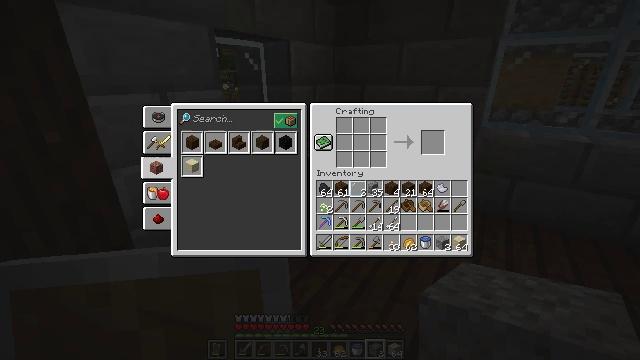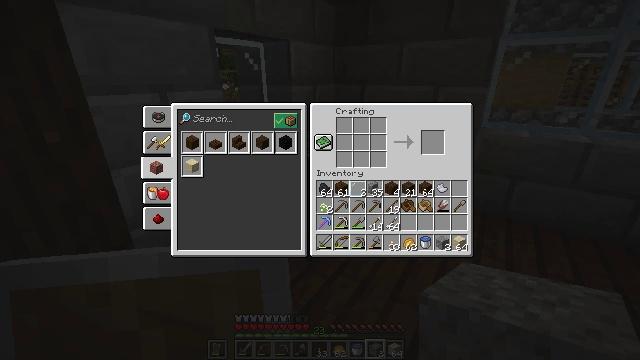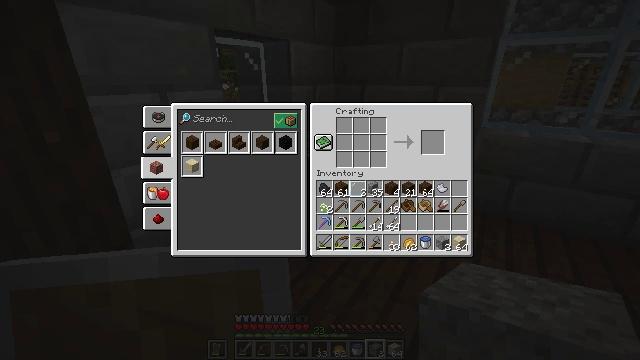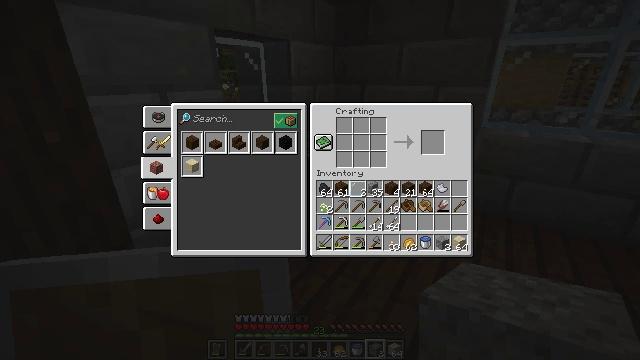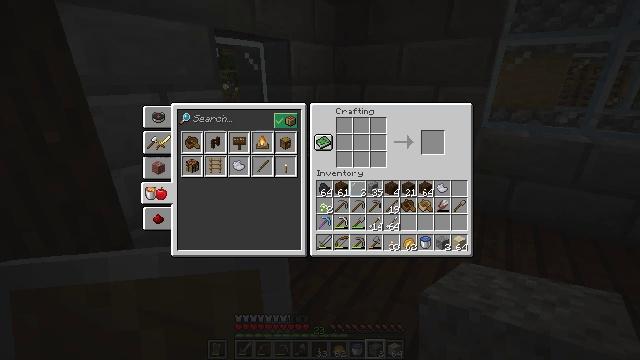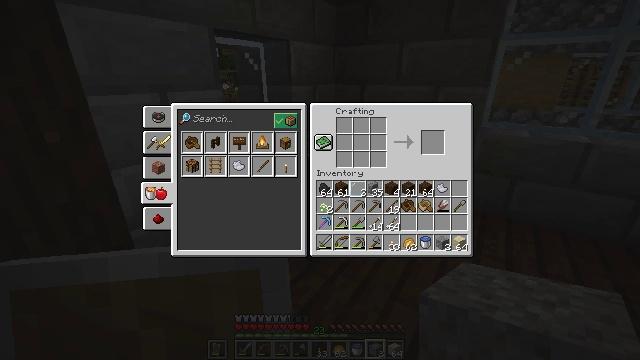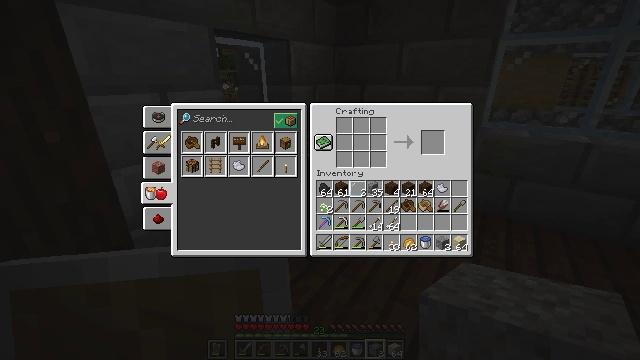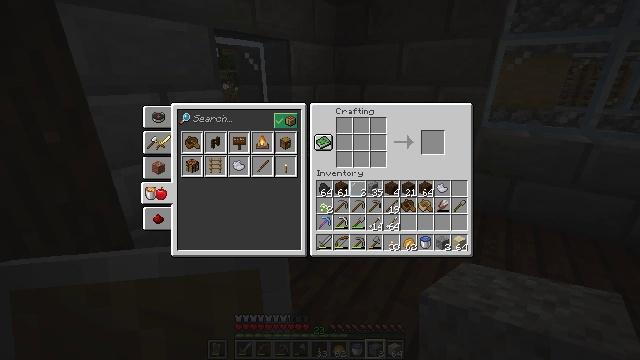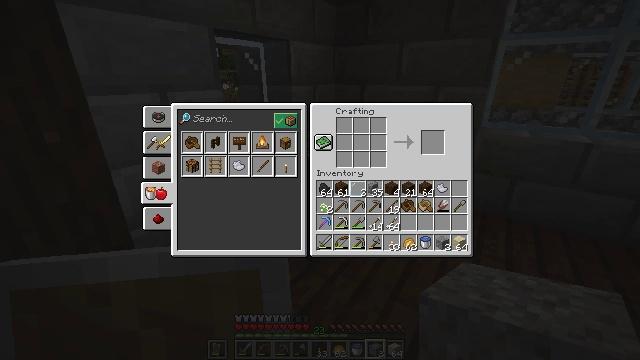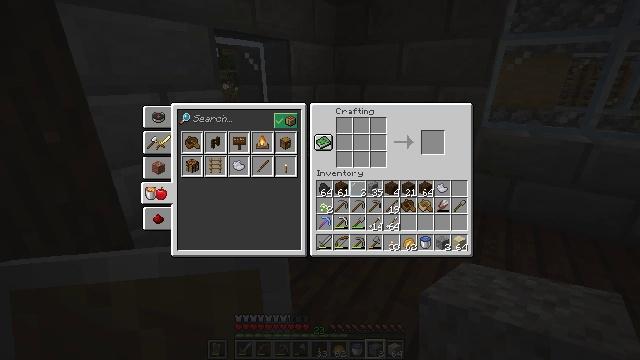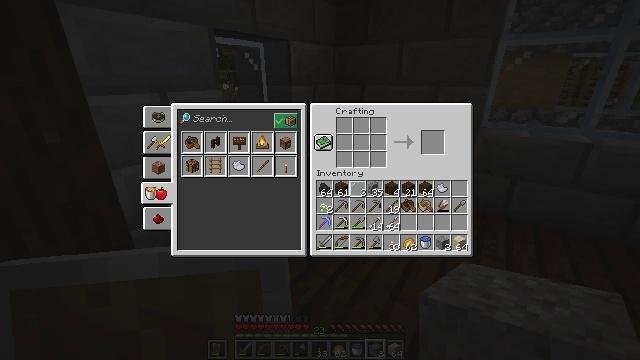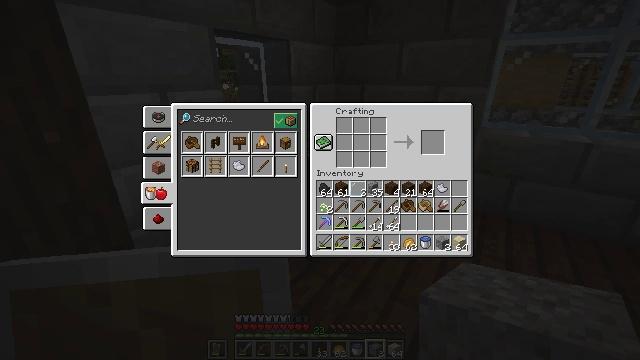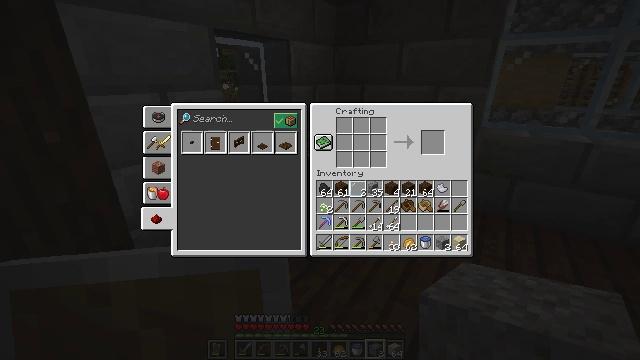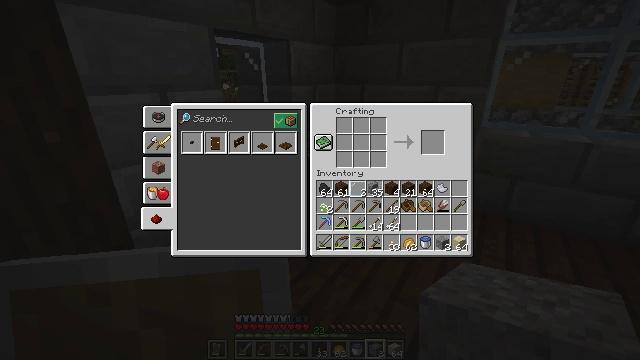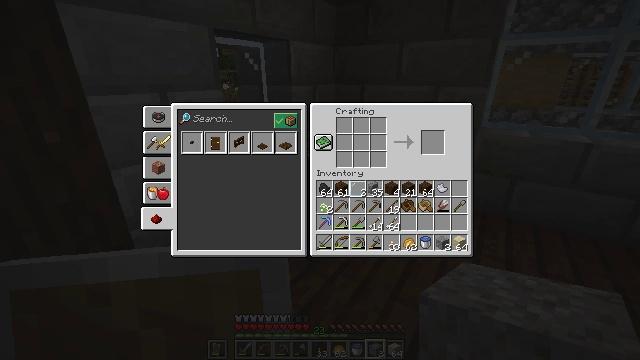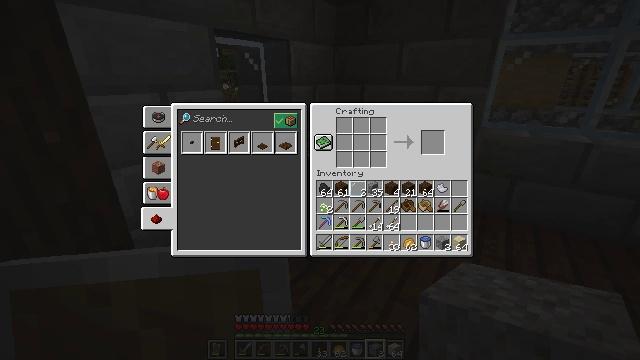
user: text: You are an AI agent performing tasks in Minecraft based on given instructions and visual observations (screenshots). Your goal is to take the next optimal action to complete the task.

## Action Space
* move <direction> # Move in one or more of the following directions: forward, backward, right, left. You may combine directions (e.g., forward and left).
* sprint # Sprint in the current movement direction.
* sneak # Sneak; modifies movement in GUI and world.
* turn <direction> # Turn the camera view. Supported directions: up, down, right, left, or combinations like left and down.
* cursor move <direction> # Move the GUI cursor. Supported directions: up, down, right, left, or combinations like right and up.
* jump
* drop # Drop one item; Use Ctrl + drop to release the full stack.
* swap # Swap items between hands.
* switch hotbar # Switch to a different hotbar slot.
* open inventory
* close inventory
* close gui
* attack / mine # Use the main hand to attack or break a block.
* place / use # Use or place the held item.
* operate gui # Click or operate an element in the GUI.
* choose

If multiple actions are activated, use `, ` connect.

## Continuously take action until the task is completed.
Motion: motion action
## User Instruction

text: Break the stone brick stairs.
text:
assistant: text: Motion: attack / mine
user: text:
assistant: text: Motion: turn down
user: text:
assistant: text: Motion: turn down
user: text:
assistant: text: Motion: attack / mine
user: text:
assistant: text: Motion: attack / mine
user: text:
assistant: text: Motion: no_op
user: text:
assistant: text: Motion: no_op
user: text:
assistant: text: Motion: no_op
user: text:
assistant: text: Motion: no_op
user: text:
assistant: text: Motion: no_op
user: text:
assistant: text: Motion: turn down
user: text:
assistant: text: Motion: attack / mine
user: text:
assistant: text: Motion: attack / mine
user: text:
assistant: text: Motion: turn up
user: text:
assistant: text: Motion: turn up
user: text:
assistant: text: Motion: attack / mine
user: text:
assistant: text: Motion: attack / mine
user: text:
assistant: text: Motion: no_op
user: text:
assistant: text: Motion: no_op
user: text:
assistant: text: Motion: no_op
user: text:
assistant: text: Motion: turn right
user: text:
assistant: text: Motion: no_op
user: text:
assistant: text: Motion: turn right
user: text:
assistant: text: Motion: turn up
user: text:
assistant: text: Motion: turn up
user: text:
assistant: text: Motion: no_op
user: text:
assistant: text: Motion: turn right
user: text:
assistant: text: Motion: turn right and down
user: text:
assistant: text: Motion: turn left
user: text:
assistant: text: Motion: turn left and up